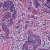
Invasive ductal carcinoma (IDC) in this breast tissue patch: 1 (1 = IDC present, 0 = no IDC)